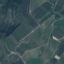
Land use / land cover: PermanentCrop